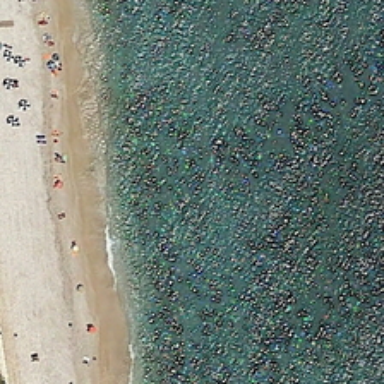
The sea beat the white spray on the beach .